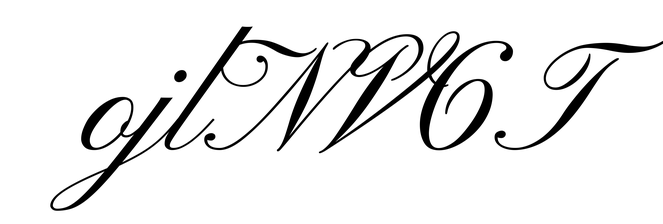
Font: PinyonScript-Regular